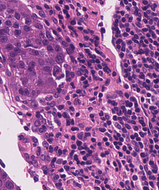
Tumor epithelial tissue: yes
Tumor-associated stroma tissue: yes
Normal tissue: no